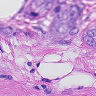
Metastatic tissue present: yes